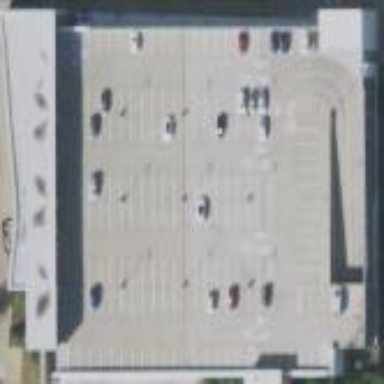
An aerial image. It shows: Multi-storey garage for parking with concrete surface.